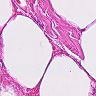
Metastatic tissue present: no